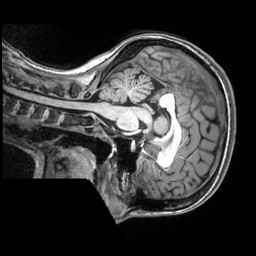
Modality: T1w
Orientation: sagittal
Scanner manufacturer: siemens
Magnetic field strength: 3 T
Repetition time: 2.5 s
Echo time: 0.00343 s